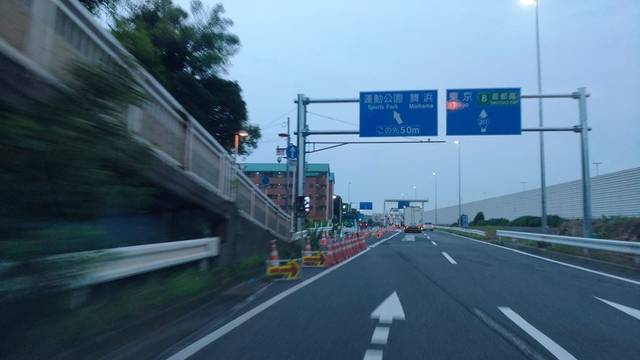
Region: Japan
Coordinates: 35.642, 139.894